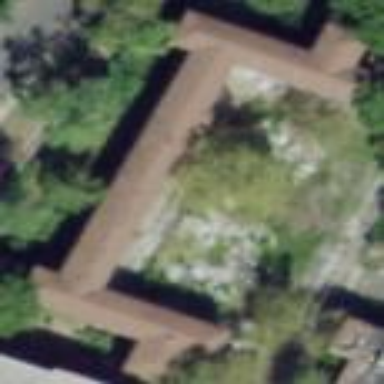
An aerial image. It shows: Ruins of building.